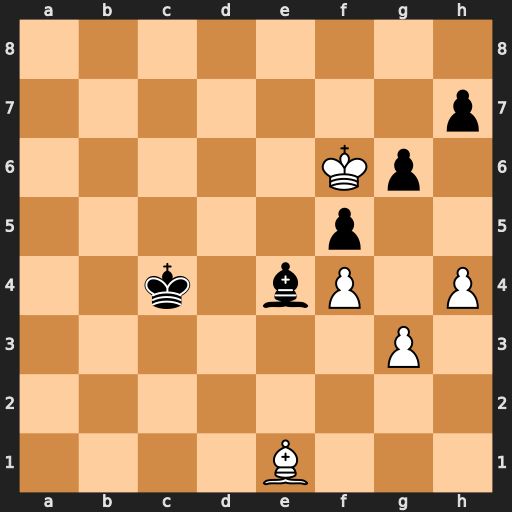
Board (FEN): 8/7p/5Kp1/5p2/2k1bP1P/6P1/8/4B3
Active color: w
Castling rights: -
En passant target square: -
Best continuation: Kg7 Bc6 Kxh7